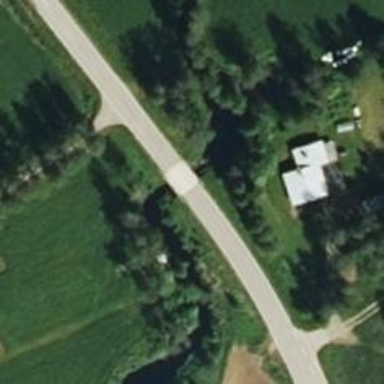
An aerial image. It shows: Tertiary road on bridge with asphalt surface.